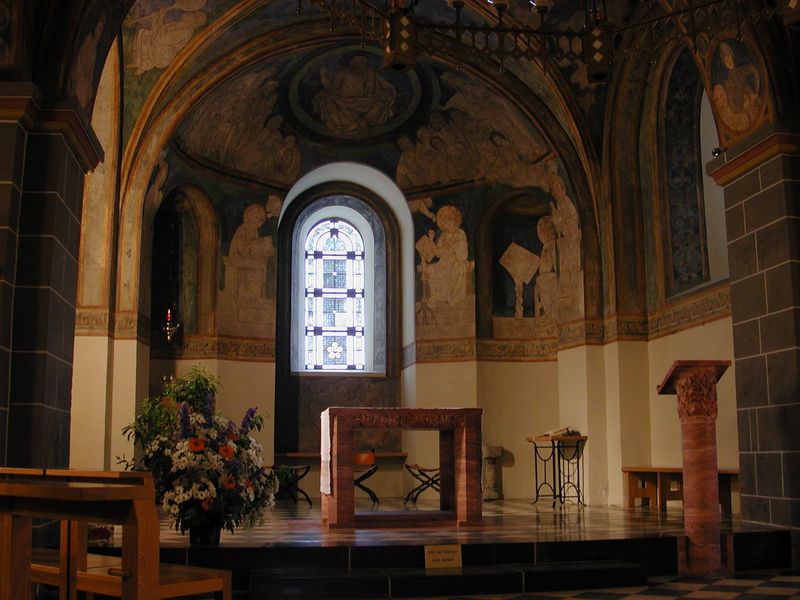
Titel: Doppelkapelle in Schwarzrheindorf
Standort: Bonn, Schwarzrheindorf, Doppelkapelle St. Klemens und Maria (EU - D - NRW)
Schlagwörter: gemälde, gott, blumen, fenster, licht, raum, stuhl, dach, malerei, ornament, schachbrett, schachbrettmuster, architektur, johannes, stein, kirche, bank, rundbogen, kuppel, wandmalerei, kerze, leuchter, granit, halle, strauß, foto, fotografie, gewölbe, altar, pult, oranmente, sandstein, glasfenster, christus, jesus, mittelalter, altarraum, apsis, rundbögen, romanik, lesepult, heilige, fresko, heilig, lesung, romanisch, chorraum, ausmalung, ambo, straß, volksaltar, schacheln, fräsken